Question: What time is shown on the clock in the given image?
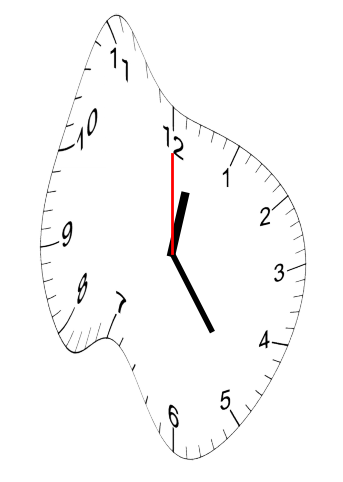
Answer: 12:24:00